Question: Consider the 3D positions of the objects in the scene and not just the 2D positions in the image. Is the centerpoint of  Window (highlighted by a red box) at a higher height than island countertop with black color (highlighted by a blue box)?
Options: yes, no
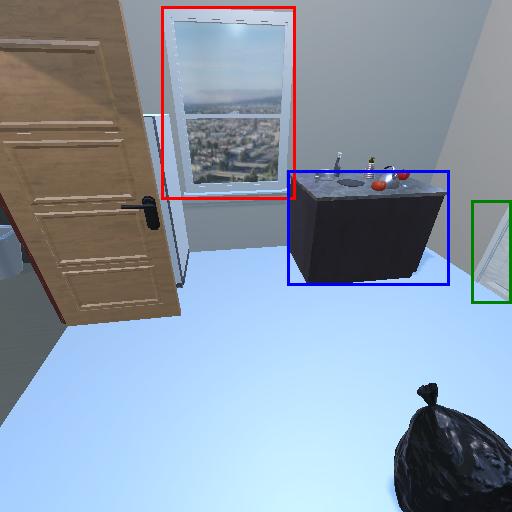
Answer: yes